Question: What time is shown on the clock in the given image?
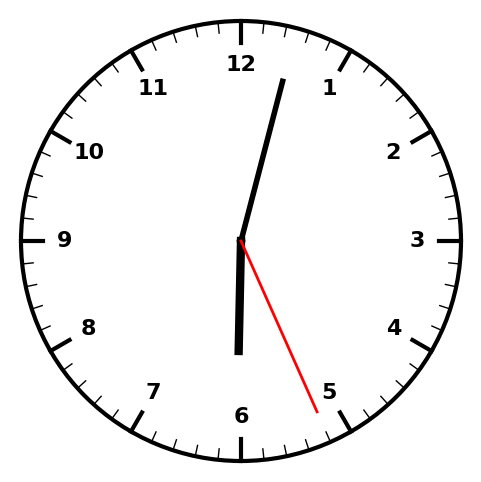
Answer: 06:02:26